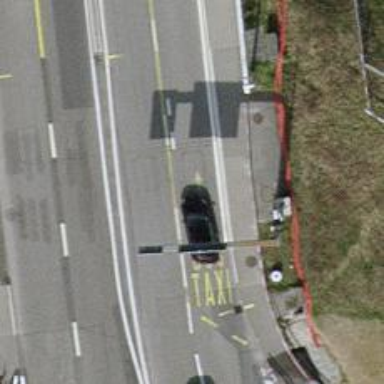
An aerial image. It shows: Traffic surveillance system.